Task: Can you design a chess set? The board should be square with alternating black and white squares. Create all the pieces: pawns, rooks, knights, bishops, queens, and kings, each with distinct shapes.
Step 1899:
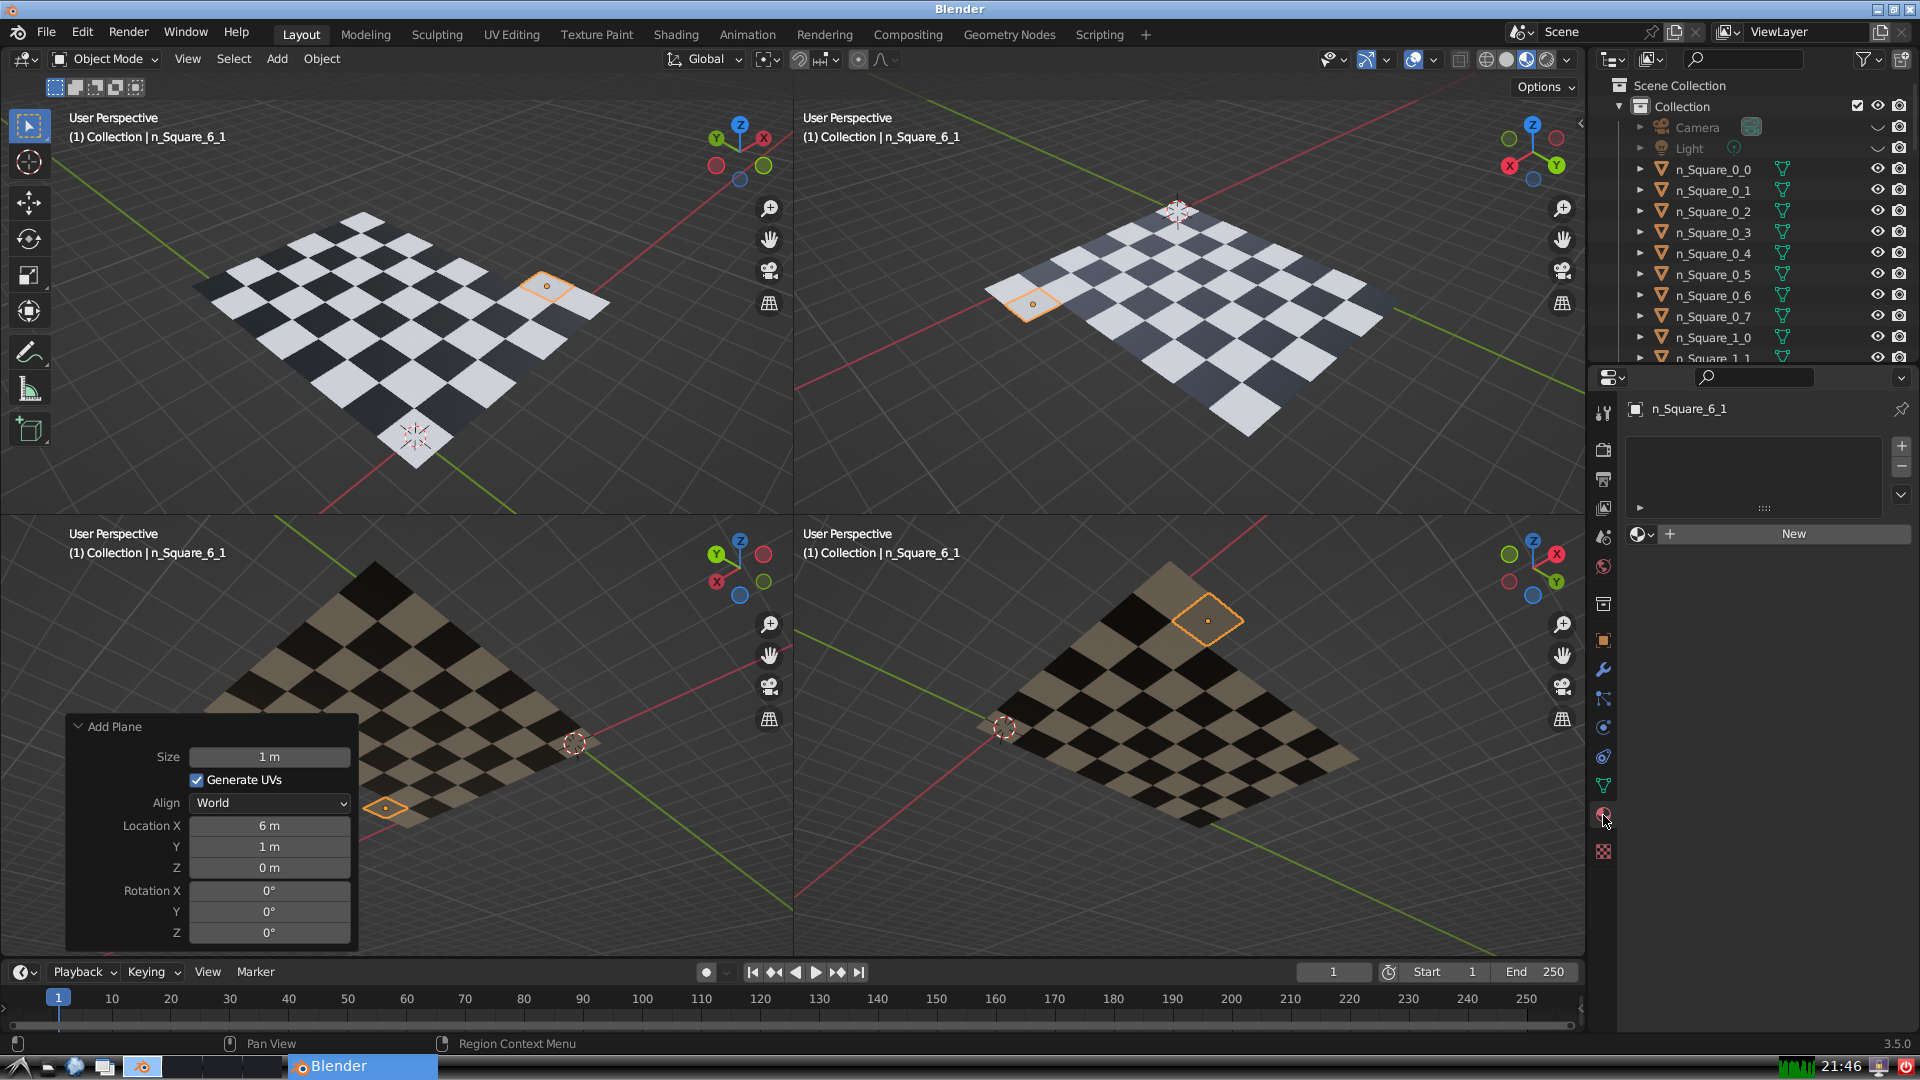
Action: {"mouse_move": [1636, 534]}